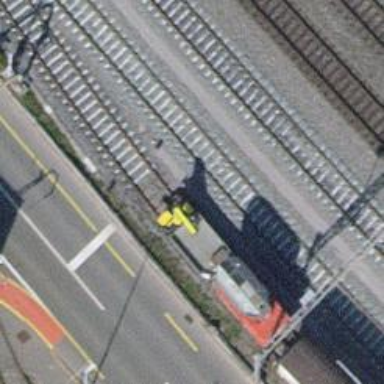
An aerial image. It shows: Electrified rail siding with contact line.